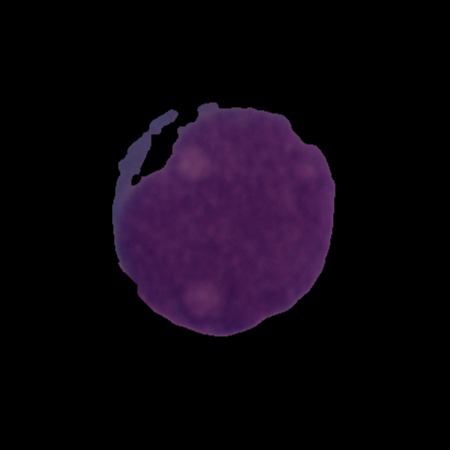
Label: cancer